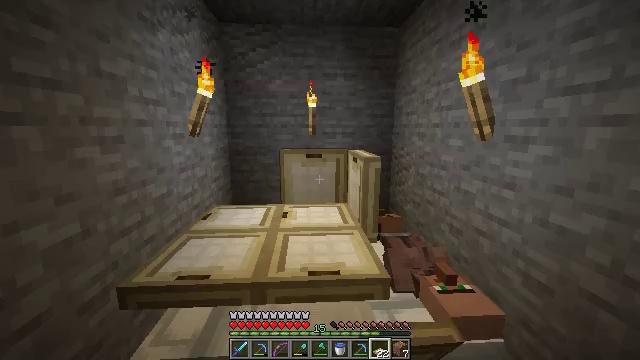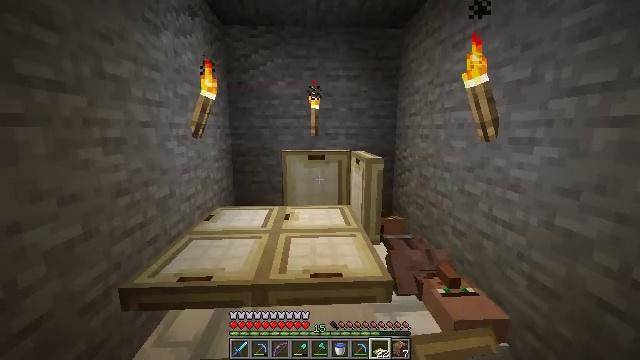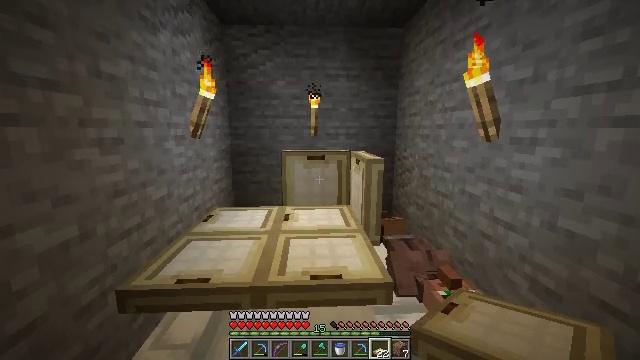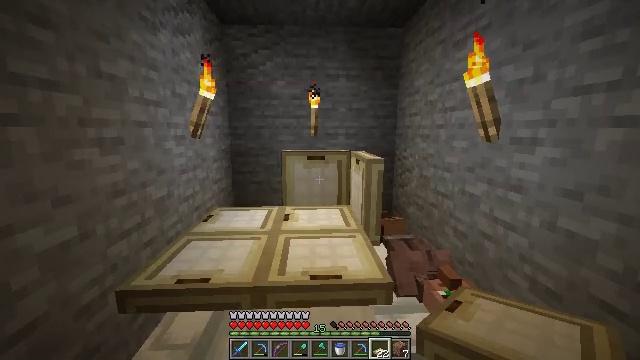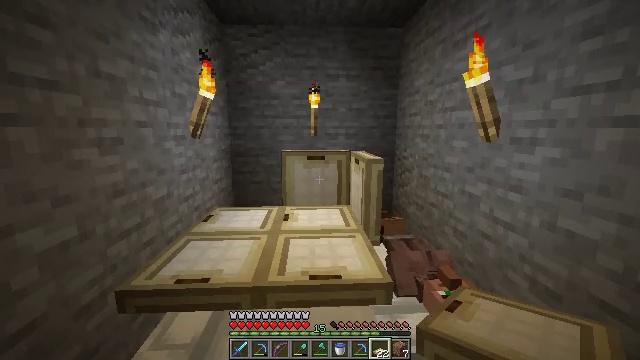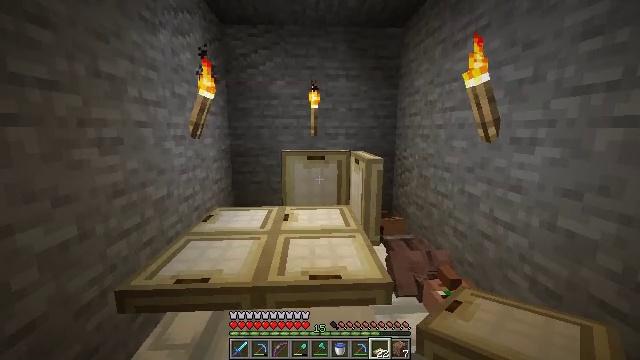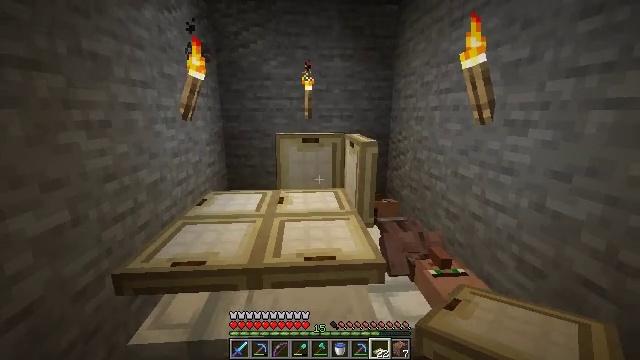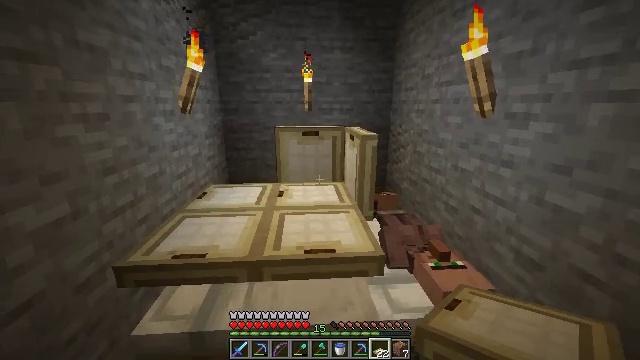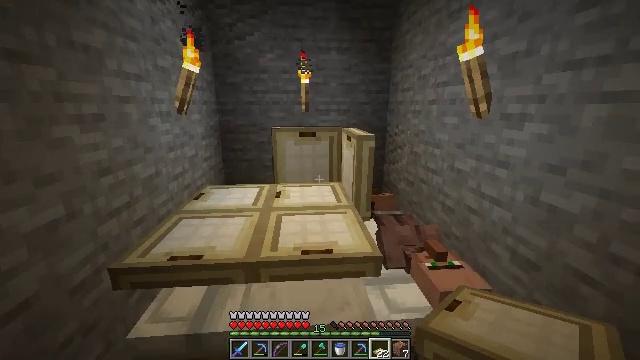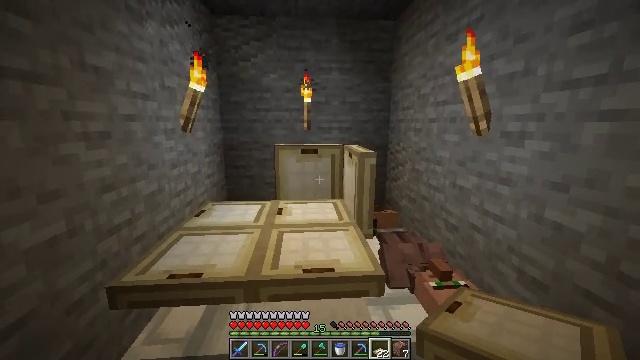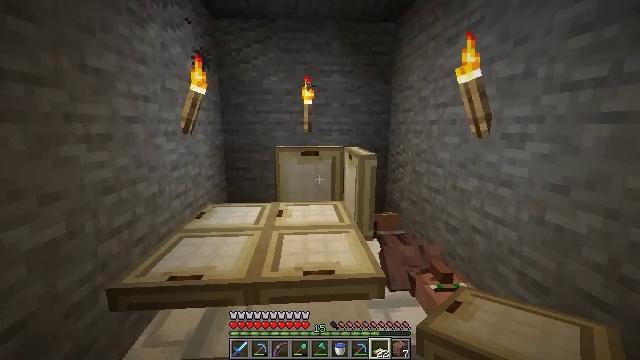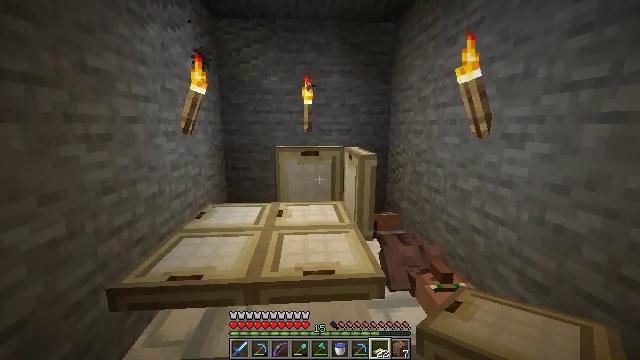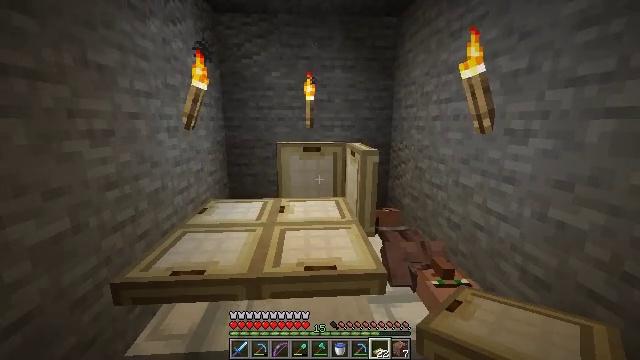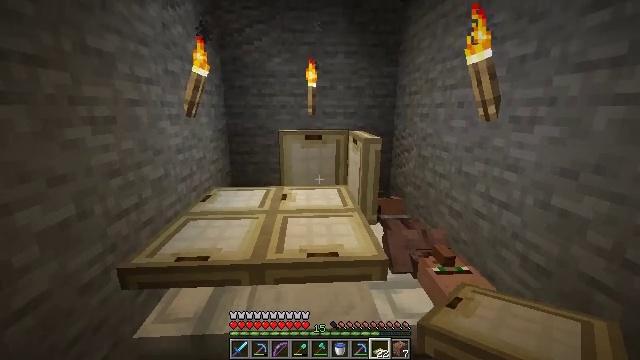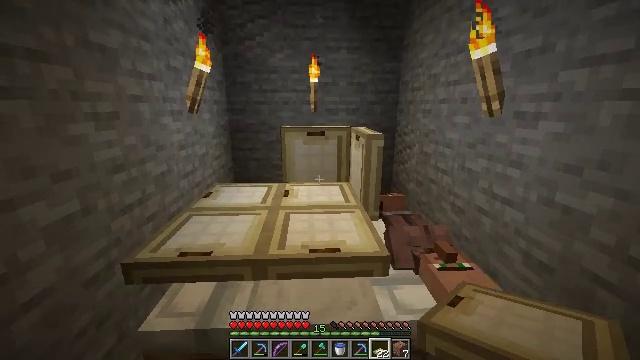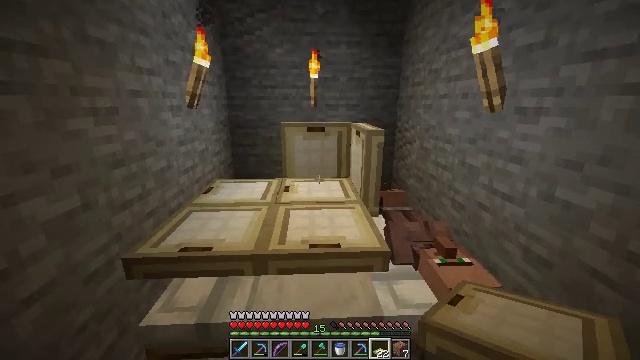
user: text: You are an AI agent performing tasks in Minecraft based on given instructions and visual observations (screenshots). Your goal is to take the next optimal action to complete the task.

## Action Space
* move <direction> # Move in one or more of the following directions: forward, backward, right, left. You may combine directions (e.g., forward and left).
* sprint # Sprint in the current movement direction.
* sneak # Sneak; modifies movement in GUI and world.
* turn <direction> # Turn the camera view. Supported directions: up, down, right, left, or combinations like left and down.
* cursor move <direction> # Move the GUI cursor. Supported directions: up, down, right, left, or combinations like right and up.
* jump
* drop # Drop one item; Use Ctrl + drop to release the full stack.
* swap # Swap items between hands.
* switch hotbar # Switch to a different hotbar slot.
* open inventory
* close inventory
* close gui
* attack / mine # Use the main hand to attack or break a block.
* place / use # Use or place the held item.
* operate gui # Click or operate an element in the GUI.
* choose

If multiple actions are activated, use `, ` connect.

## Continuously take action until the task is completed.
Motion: motion action
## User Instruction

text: Mine the birch trapdoor from existing structures.
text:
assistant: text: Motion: move forward, sneak
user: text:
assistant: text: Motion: move forward, sneak
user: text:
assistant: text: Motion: move forward, sneak
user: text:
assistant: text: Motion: move forward, sneak
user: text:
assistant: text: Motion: move forward, sneak
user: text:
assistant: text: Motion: move forward, sneak, turn right and down
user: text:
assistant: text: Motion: move forward, sneak, turn down
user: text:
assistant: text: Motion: move forward, sneak
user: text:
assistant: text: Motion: move forward, sneak, turn up
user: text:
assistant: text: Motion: move forward, sneak
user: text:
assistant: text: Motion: move forward, sneak
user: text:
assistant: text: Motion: sneak
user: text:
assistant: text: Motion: sneak, turn down
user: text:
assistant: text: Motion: sneak
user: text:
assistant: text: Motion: sneak
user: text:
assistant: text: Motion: sneak, switch to hotbar 2
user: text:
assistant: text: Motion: sneak, turn down, switch to hotbar 2
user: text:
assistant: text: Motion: sneak, switch to hotbar 2
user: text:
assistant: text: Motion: sneak
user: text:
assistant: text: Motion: sneak
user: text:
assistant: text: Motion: sneak
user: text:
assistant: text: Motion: sneak
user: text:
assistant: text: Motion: sneak
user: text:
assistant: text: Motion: sneak
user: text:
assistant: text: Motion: sneak
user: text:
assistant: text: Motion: sneak
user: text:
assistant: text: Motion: sneak
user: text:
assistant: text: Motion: sneak
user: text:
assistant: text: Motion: sneak
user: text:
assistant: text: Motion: sneak